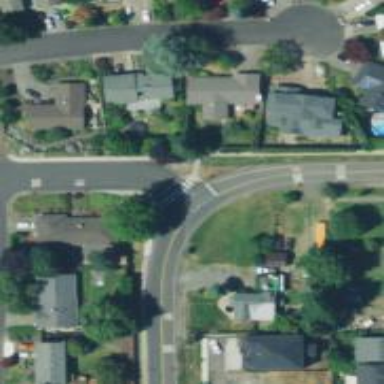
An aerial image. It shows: Left sidewalk along asphalt tertiary road.